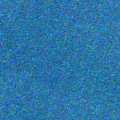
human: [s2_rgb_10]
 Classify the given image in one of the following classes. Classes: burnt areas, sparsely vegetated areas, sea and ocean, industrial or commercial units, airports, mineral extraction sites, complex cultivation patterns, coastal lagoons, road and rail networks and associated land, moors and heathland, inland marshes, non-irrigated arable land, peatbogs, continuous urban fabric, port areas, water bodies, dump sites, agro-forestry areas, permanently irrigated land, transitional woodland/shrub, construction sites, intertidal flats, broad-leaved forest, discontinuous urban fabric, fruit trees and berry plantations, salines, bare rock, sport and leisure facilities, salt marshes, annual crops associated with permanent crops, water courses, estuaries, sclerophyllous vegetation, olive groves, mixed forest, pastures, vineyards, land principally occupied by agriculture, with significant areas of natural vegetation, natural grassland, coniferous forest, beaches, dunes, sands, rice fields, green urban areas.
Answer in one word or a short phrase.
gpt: sea and ocean